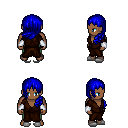
a pixel art fantasy rpg character, male body template, human, dark skin, brown robe, teal pants, blue left-swept hairstyle, white cloth bracers, white slippers, four views (front, back, left, right), 2x2 character sprite sheet, small pixel art, hard edges, no anti-aliasing